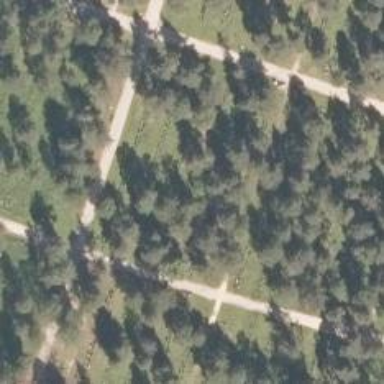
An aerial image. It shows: Cemetery.